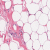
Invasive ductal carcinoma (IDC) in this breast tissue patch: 0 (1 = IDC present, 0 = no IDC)